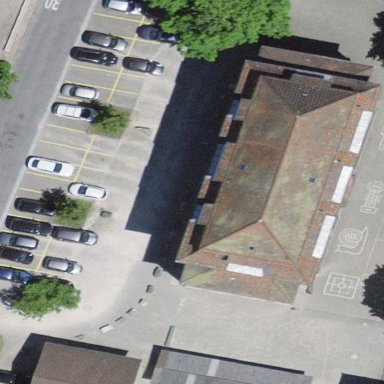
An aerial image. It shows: School building with mansard roof.